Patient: sex M, age 66
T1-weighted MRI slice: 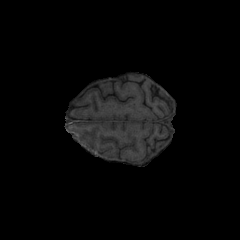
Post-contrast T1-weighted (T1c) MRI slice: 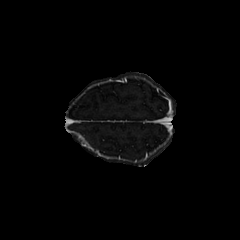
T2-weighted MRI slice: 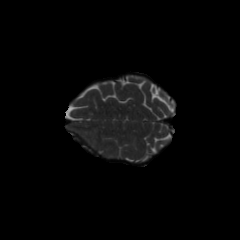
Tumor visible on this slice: no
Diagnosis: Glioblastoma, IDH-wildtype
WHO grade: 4